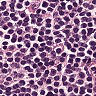
Metastatic tissue present: no